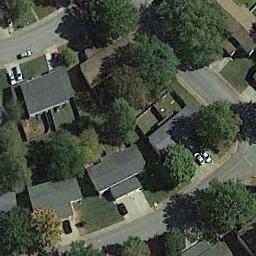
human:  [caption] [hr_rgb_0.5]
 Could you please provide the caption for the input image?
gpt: The medium residential is on the grass next to some trees and road .

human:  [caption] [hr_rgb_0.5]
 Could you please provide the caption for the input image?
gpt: The trees in the mid-sized residential areas are not green .

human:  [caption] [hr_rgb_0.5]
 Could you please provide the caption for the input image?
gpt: Many trees and buildings are in medium residential area .

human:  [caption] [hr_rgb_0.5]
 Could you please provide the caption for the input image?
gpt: The medium residential area has some houses along the roads and some trees are among these houses .

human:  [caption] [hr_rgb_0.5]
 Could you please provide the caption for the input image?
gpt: There are some black buildings and green trees on the medium residential area .